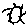
Label: sun